Question: I have a question about how to add data in the table users_in_queue? I want to add data from another table but field 'number_in_queue' must be like an autoincrement column for each 'queue_id'. I mean that data in the table must have this structure:
---
## user_id | queue_id | number_in_queue
## 1 | 1 | 1
## 2 | 1 | 2
## 3 | 2 | 1
## 4 | 1 | 3

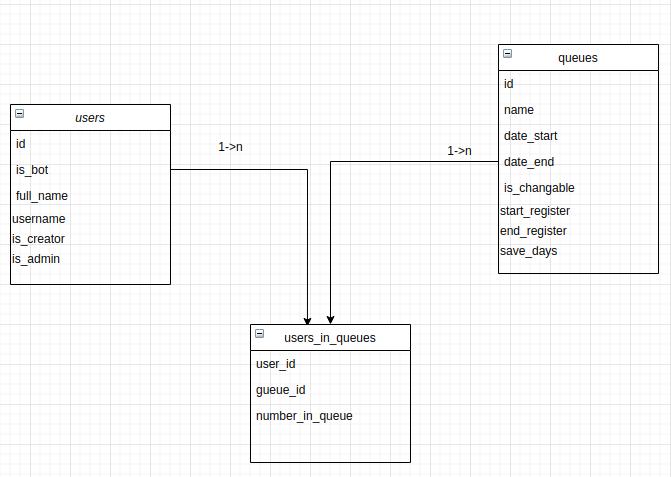
Answer: The older version have to use some user variables to get to your result.
That is why it is quite ugly
> '''
CREATE Table user_in_queues(user_id INTEGER, queue_id INTEGER , number_in_queue INTEGER)
'''
> '''
INSERT INTO user_in_queues VALUES (1,1,0),(2,1,0),(3,2,0),(4,1,0),(5,2,0);
'''
> '''
SELECT * FROM user_in_queues;
'''
> '''
SELECT
user_id, queue_id, number_in_queue
FROM
(SELECT
user_id,
IF(@queue = queue_id, @rn:=@rn + 1, @rn:=1) number_in_queue,
@queue:=queue_id queue_id
FROM
(SELECT
*
FROM
user_in_queues
ORDER BY queue_id , user_id) t1, (SELECT @queue:=0) t2, (SELECT @rn:=0) t3) t4
ORDER BY user_id;
'''
> '''
UPDATE user_in_queues u
SET number_in_queue = (SELECT
number_in_queue
FROM
(SELECT
user_id,
IF(@queue = queue_id, @rn:=@rn + 1, @rn:=1) number_in_queue,
@queue:=queue_id queue_id
FROM
(SELECT
*
FROM
user_in_queues
ORDER BY queue_id , user_id) t1, (SELECT @queue:=0) t2, (SELECT @rn:=0) t3) t4
WHERE user_id = u.user_id AND queue_id = u.queue_id )
'''
> '''
SELECT * FROM user_in_queues;
'''
<URL>